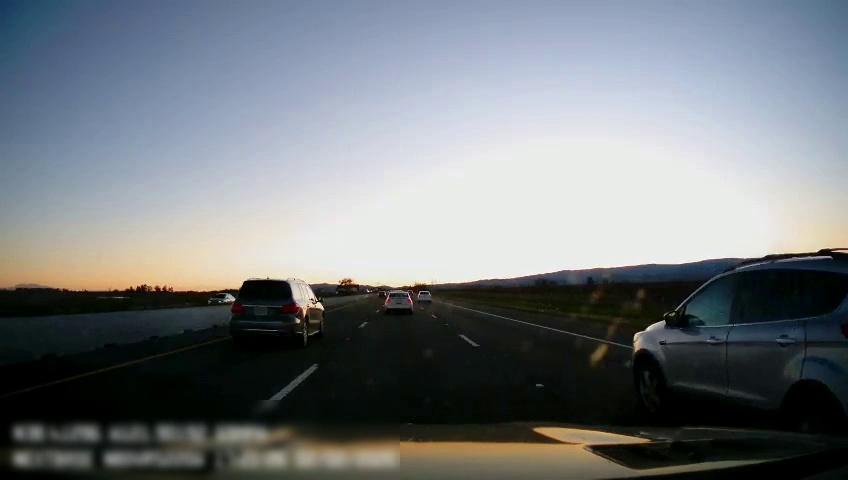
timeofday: Day
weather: Sunny
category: Drivable Space
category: Vehicles | Car
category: Vehicles | SUV
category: Vehicles | Car
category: Vehicles | Car
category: Vehicles | SUV
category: Lanes | Current Lane
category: Lanes | Current Lane
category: Lanes | Alternate Lane
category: Lanes | Alternate Lane